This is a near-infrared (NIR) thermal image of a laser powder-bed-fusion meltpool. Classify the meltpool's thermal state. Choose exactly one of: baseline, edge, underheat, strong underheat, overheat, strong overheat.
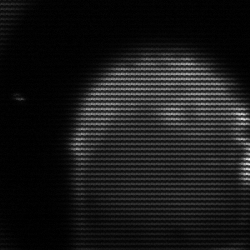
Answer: edge